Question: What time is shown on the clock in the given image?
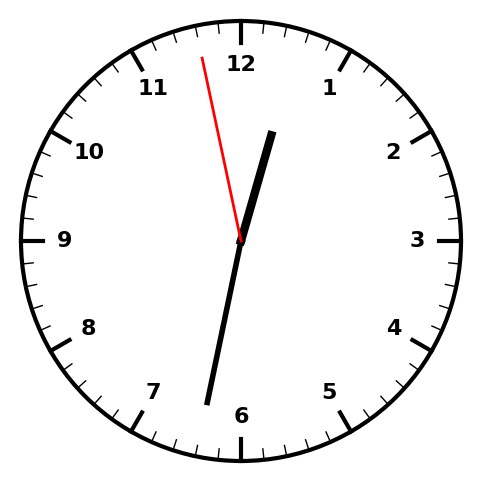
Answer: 12:31:58